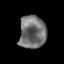
Tissue: prostate
Cell type: Epithelial cells
Senescence score: 0.2839
Nuclear area (px): 861
Mean DAPI intensity: 113.377